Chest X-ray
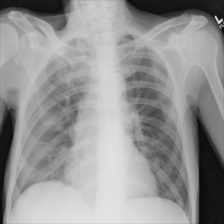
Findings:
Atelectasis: negative
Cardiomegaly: negative
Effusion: negative
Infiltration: negative
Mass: negative
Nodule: positive
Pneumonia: negative
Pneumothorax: negative
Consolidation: negative
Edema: negative
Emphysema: negative
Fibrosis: negative
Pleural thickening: negative
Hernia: negative